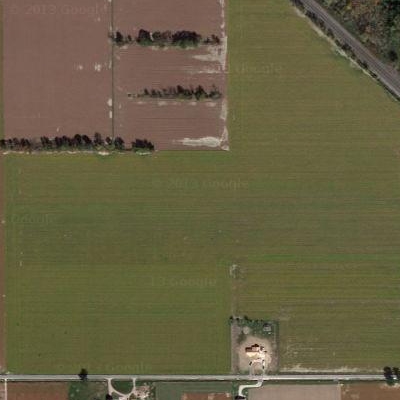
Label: Field